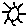
Label: sun